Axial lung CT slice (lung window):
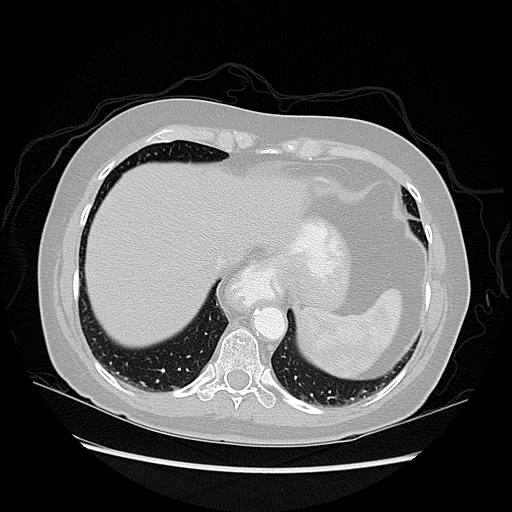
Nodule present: no